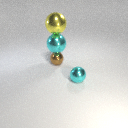
small brown metal sphere to the left of small cyan metal sphere